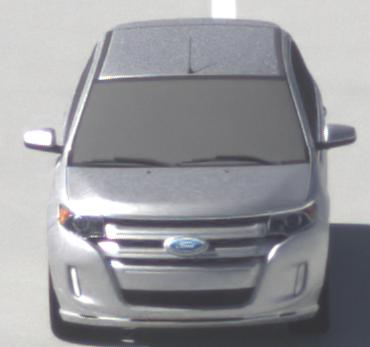
Make: Ford
Model: Edge
Detailed model: Gen. 1 Facelift
Model produced from: 2010
Model produced until: 2015
Doors: 5
Color: white
Road condition: dry road
Daytime: midday
Contrast: high contrast